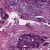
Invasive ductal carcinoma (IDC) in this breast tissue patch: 1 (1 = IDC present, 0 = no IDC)